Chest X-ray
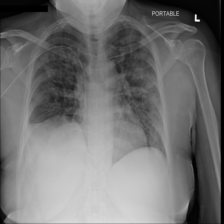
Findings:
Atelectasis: negative
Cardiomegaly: negative
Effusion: negative
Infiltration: negative
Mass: negative
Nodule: negative
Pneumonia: negative
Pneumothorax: negative
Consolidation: negative
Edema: negative
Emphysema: negative
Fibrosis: negative
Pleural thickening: negative
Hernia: negative